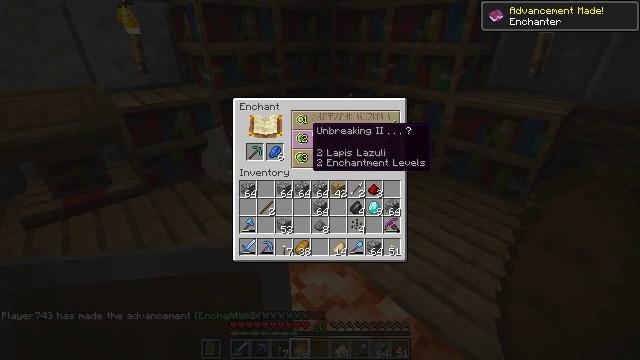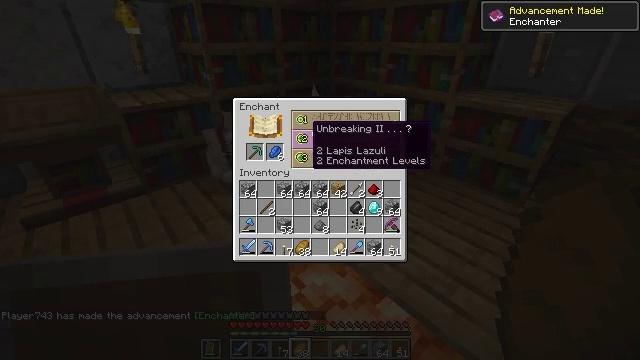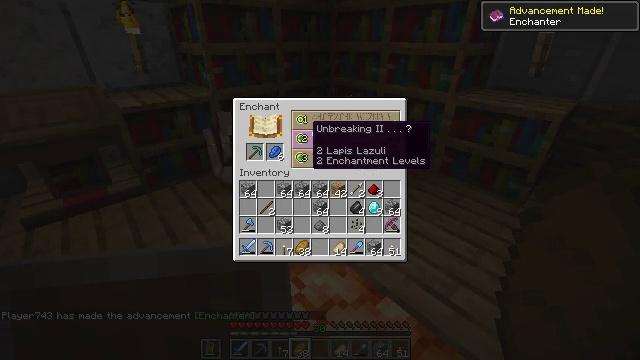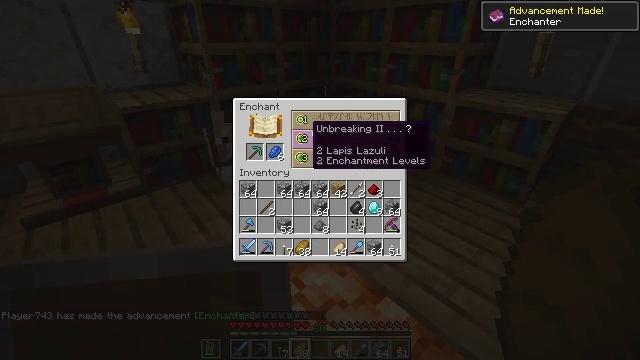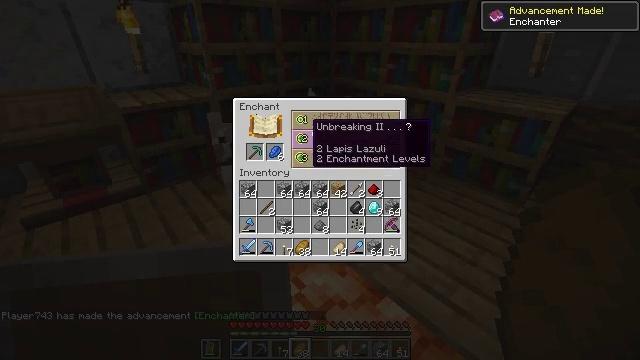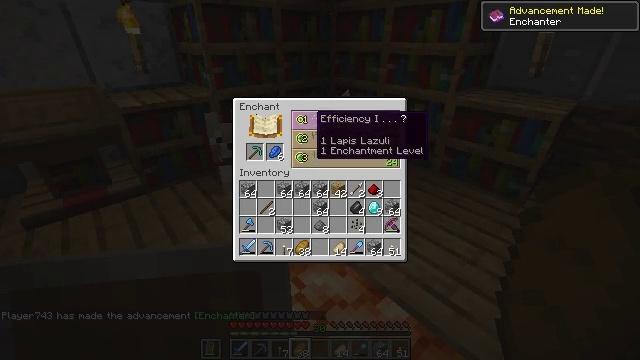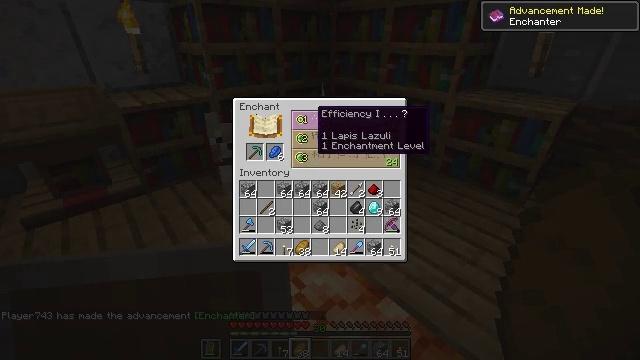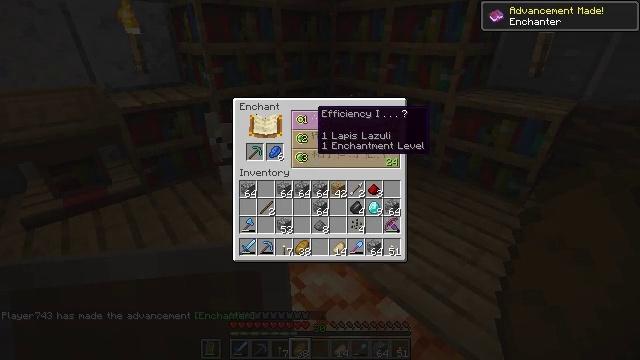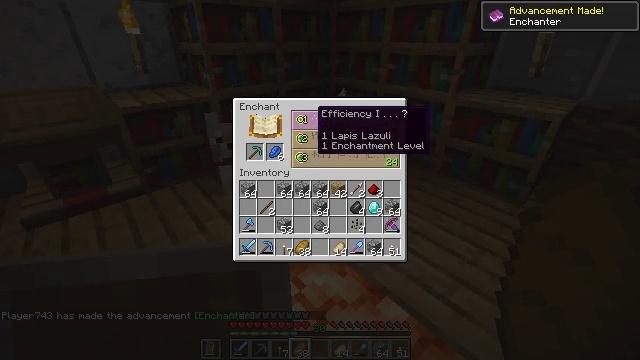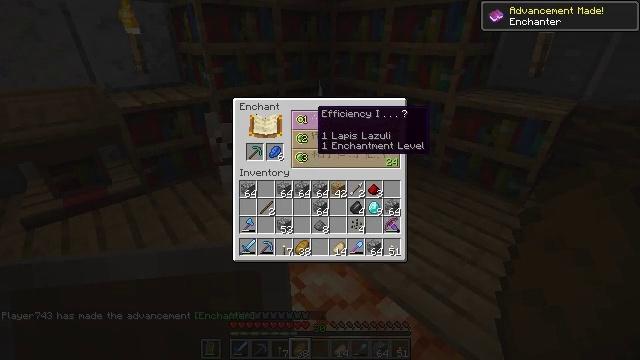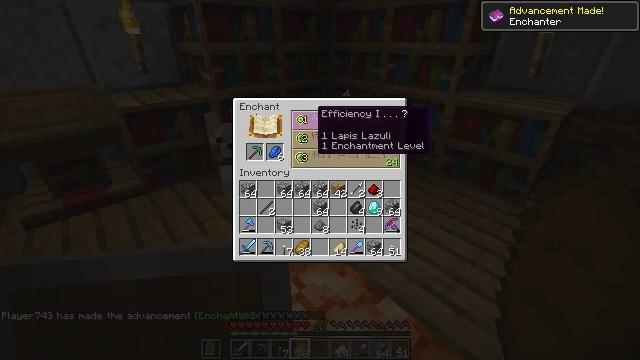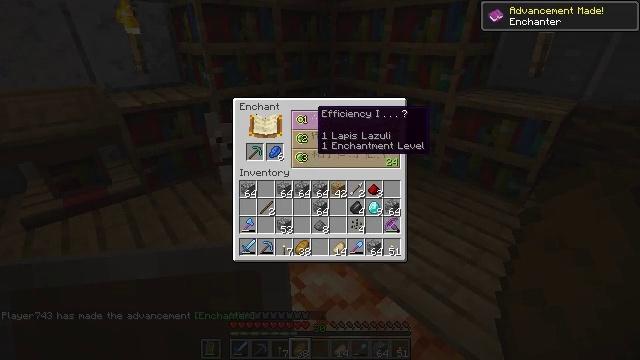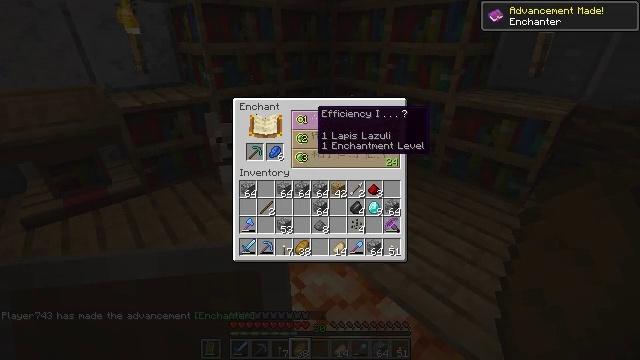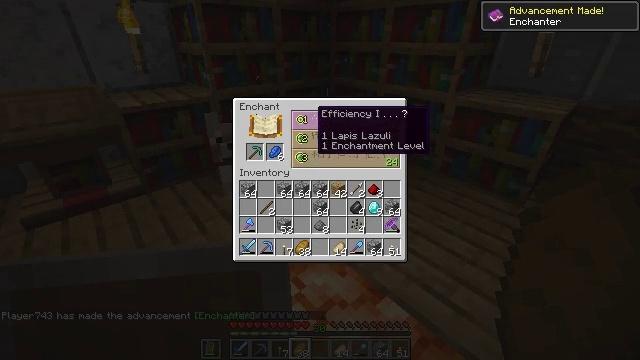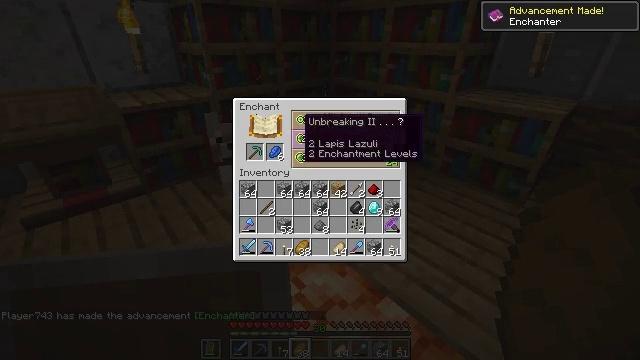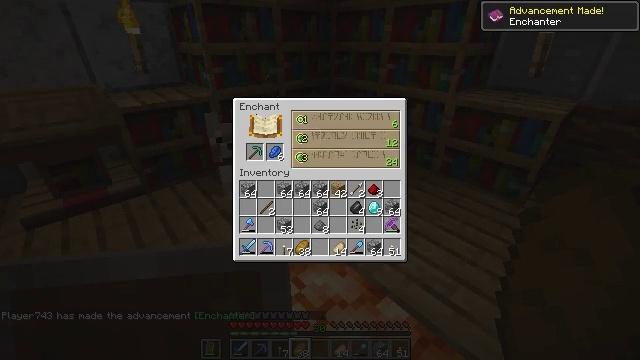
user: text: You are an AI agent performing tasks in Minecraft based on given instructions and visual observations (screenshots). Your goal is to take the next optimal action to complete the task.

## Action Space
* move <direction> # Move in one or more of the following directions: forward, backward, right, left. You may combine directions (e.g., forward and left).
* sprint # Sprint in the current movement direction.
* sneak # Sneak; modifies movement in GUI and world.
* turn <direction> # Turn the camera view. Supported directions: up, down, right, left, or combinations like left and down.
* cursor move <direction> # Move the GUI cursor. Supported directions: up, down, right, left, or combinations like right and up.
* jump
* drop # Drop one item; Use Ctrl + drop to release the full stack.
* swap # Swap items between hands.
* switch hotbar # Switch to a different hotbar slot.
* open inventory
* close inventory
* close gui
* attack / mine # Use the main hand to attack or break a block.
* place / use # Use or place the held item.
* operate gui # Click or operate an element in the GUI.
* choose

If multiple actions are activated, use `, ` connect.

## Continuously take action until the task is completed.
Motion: motion action
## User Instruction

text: Use the crafting table to make a crossbow.
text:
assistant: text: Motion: no_op
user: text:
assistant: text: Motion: no_op
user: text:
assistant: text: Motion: no_op
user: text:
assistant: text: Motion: no_op
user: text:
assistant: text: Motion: cursor move up
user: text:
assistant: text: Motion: no_op
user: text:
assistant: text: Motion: no_op
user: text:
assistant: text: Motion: no_op
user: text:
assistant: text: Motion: no_op
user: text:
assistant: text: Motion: no_op
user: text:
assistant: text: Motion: no_op
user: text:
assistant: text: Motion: no_op
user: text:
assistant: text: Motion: no_op
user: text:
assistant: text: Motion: cursor move left and down
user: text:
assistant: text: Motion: cursor move left and down
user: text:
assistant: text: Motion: sneak
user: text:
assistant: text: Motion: sneak
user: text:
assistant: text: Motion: sneak
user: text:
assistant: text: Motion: sneak
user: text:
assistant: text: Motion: sneak
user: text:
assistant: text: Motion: sneak, operate gui
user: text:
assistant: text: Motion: sneak, operate gui
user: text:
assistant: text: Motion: sneak, operate gui
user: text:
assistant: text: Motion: sneak, cursor move right
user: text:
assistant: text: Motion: sneak, cursor move right
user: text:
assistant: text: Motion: sneak
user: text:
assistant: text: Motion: sneak
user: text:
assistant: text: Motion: sneak
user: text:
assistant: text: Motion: sneak
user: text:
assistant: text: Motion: sneak